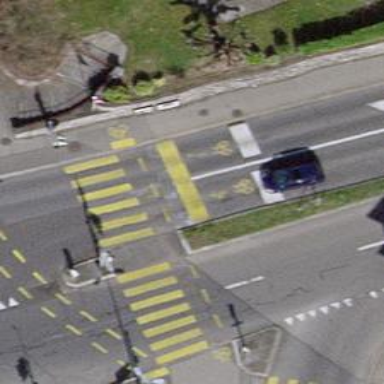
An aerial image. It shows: Road with traffic signals.